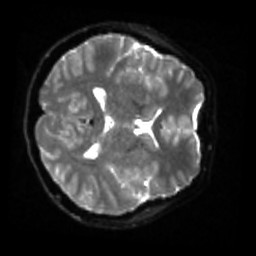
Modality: sbref
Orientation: axial
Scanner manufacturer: siemens
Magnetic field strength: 3 T
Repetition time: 4 s
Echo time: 0.0594 s